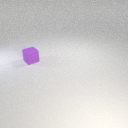
small purple rubber cube